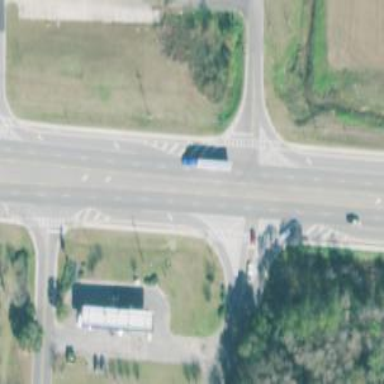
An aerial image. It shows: Marked road crossing.